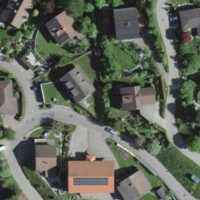
EUNIS habitat code: 55
Species observed at this site:
Callistephus chinensis
Sorbus aucuparia